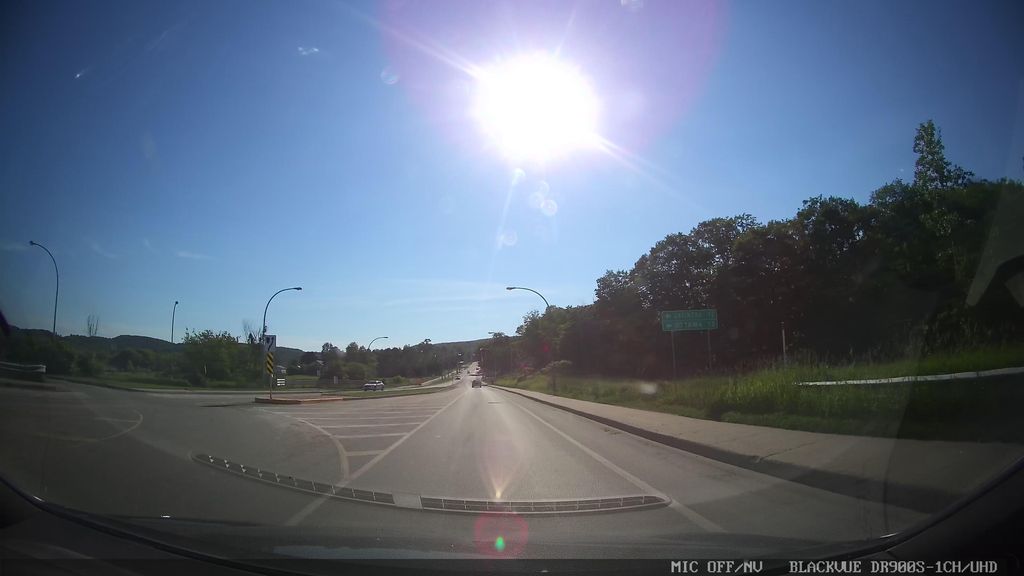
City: ottawa-gatineau